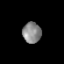
Tissue: prostate
Cell type: Myeloid cells
Senescence score: 0.2526
Nuclear area (px): 382
Mean DAPI intensity: 134.73